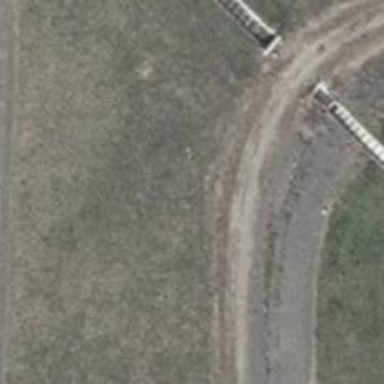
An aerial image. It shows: Grass track with grade3 surface.